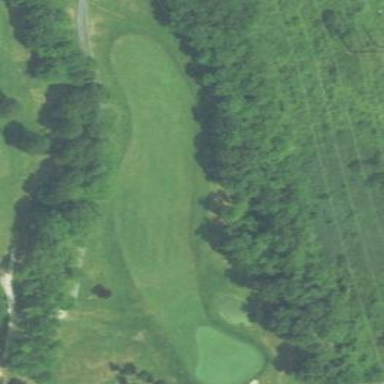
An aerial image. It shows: Golf fairway surrounded by grass.